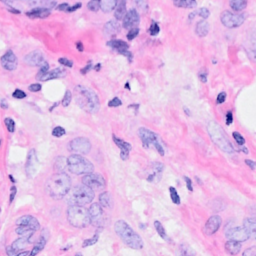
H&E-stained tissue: Breast